Question: Here is my code, it's super simple:
'''
#include "mainwindow.h"
#include "ui_mainwindow.h"
#include <QGroupBox>
#include <QRadioButton>
#include <QVBoxLayout>
MainWindow::MainWindow(QWidget *parent) :
QMainWindow(parent),
ui(new Ui::MainWindow)
{
ui->setupUi(this);
QGroupBox* genderGroupBox = new QGroupBox("Gender", ui->centralWidget);
QVBoxLayout* genderGroupBoxLayout = new QVBoxLayout(genderGroupBox);
QRadioButton* maleRadioButton = new QRadioButton("Male", genderGroupBox);
QRadioButton* femaleRadioButton = new QRadioButton("Female", genderGroupBox);
genderGroupBoxLayout->addStretch();
}
'''
but for some reason my program looks like this:

I've programmed in Qt quite a bit and I am totally baffled as to why the radio buttons aren't showing up inside the group box. I've tried explicitly adding them with
'''
genderGroupBoxLayout->addWidget(maleRadioButton);
'''
and manually adding the layout via
'''
genderGroupBox->setLayout(genderGroupBoxLayout);
'''
even though neither should be necessary because of how they were constructed. It looks like the radio buttons don't have any parent at all.
Anyone have any ideas?
I'm coding using Qt Creator 3.1.2 on a mac. Also the .ui file is empty of everything except centralWidget, which has a grid layout.
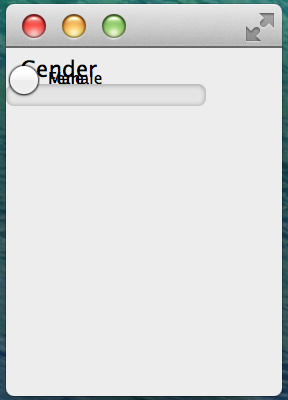
Answer: Please refer to the <URL> :
> When you use a layout, you do not need to pass a parent when
constructing the child widgets. The layout will automatically reparent
the widgets (using QWidget::setParent()) so that they are children of
the widget on which the layout is installed.
Your code should look like the following :
'''
QGroupBox* genderGroupBox = new QGroupBox("Gender");
QVBoxLayout* genderGroupBoxLayout = new QVBoxLayout;
QRadioButton* maleRadioButton = new QRadioButton("Male");
QRadioButton* femaleRadioButton = new QRadioButton("Female");
genderGroupBoxLayout->addWidget(maleRadioButton);
genderGroupBoxLayout->addWidget(femaleRadioButton);
genderGroupBoxLayout->addStretch();
genderGroupBox->setLayout(genderGroupBoxLayout);
ui->centralWidget->layout()->addWidget(genderGroupBox);
'''